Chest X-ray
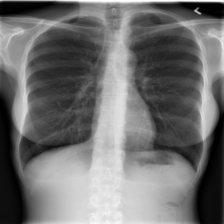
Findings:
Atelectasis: negative
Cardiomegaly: negative
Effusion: negative
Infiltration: negative
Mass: negative
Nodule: negative
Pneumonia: negative
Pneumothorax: negative
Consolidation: negative
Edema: negative
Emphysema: negative
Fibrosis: negative
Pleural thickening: negative
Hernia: negative